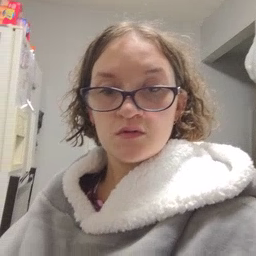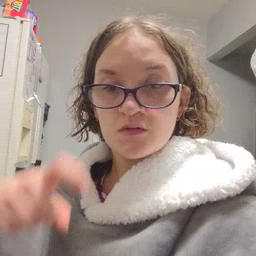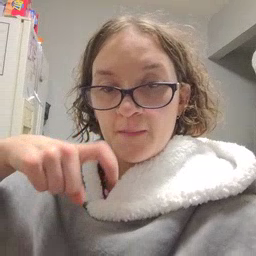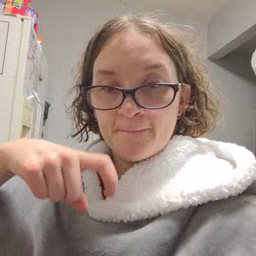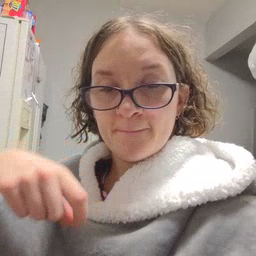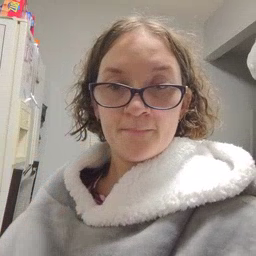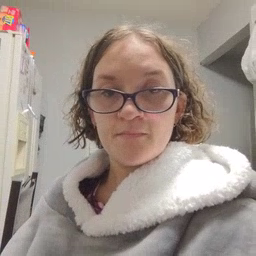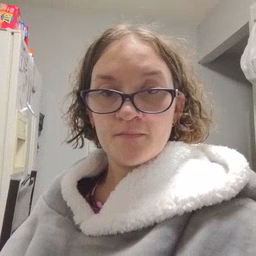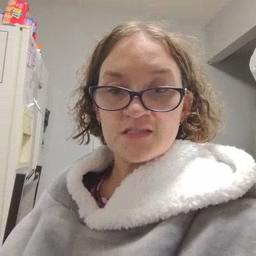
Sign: time